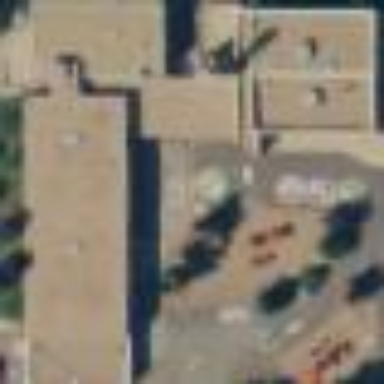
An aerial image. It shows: School building.